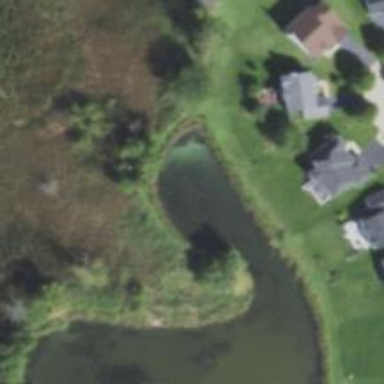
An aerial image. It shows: Pond surrounded by natural water.